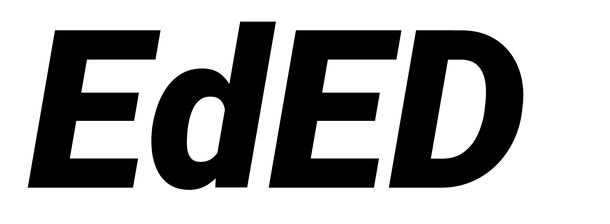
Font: Roboto-Italic_Black_Italic